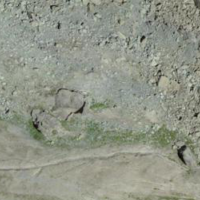
EUNIS habitat code: 48
Species observed at this site:
Aglais urticae